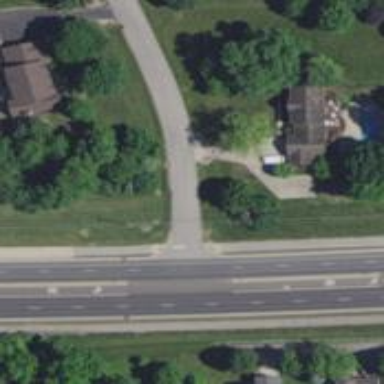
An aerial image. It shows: Unmarked asphalt crossing on cycleway road.